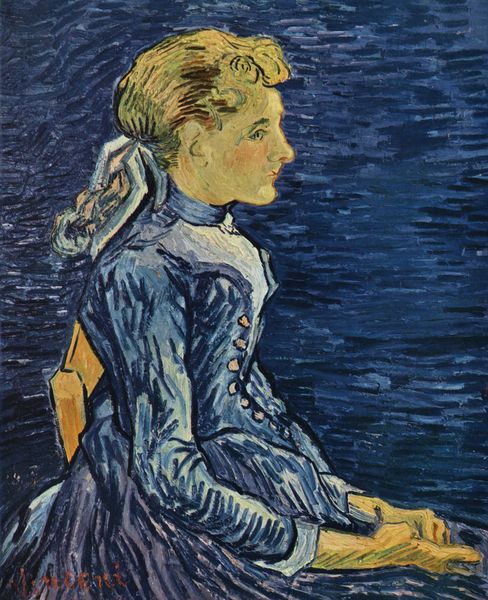
Titel: Porträt der Mademoiselle Ravoux
Künstler: Vincent van Gogh
Standort: Schweiz
Institution: Privatsammlung
Schlagwörter: blau, gemälde, hand, haut, himmel, meer, schatten, wasser, weiß, fluss, gelb, impressionismus, mädchen, ocker, sitzen, ausschnitt, bewegung, braun, busen, finger, frau, frisur, haar, hell, hintergrund, holz, kleid, nase, ohr, orange, profil, renoir, schwarz, stuhl, blick, rot, tuch, beige, malerei, rock, schleife, blond, jung, arm, arme, augen, band, bluse, falten, gesicht, inkarnat, kragen, lang, ärmel, bildnis, hals, holzstuhl, hände, portrait, porträt, rückenlehne, signatur, öl, pastos, auge, haare, kostüm, reich, sitzend, kind, kinn, lippen, locken, rouge, schulter, traurig, pony, hellblau, seitlich, wangen, wellen, komplementär, lehne, halsband, abstrakt, farben, modern, violett, monochrom, linien, van gogh, haarband, moment, duktus, dunkelblau, gefaltet, jugendstil, steif, zopf, impressionistisch, monet, streng, halstuch, sitzt, stuhllehne, streifen, stimmung, nachdenklich, schoß, knöpfe, knopfleiste, striche, foto, fotografie, blautöne, linie, künstler, uniform, proträt, pinsel, festlich, pinselduktus, pinselstrich, vincent van gogh, braue, portal, gekämmt, seitenprofil, brav, knopfreihe, zeichnerisch, fließend, korsett, horizontal, linienführung, haarschleife, stiche, schief, umrisslinien, korsage, gewellt, stugl, tolle, vincent, pferdeschwanz, unruhig, gestrichelt, pinselspuren, vertikal, pinselführung, verwischen, dicke striche, proful, waagrecht, handhaltung, sichtbar, samtband, farbstreifen, pinselstreifen, hoher kragen, haareband, kosett, vorbeifließen, im profil, hintergrund blau, kleid blau, mädchen in blau, mit zopf, auf einem stuhl sitzend, hochgeschlossenes kleid, kleic, geflochte, gelber stuhl